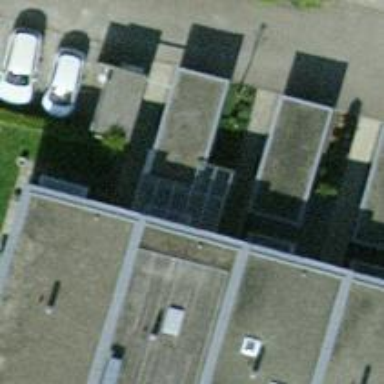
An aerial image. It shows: Terrace building.